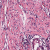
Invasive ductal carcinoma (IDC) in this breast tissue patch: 0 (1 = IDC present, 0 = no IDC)